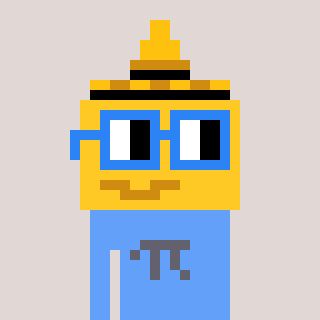
a pixel art character with square blue glasses, a mustard-shaped head and a blue-colored body on a warm background